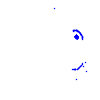
Particle: kaon